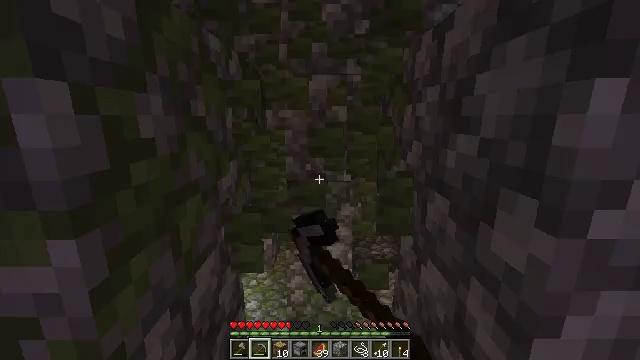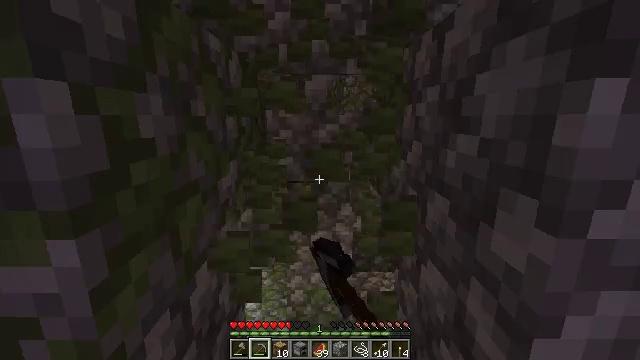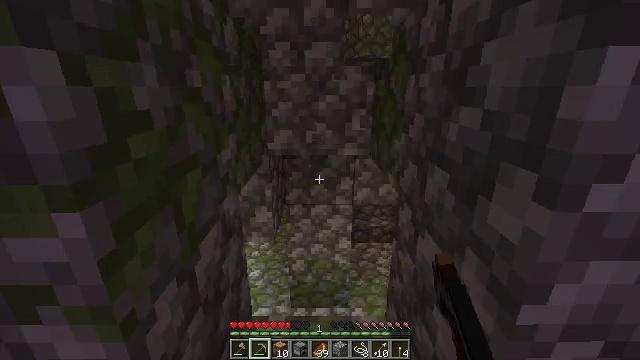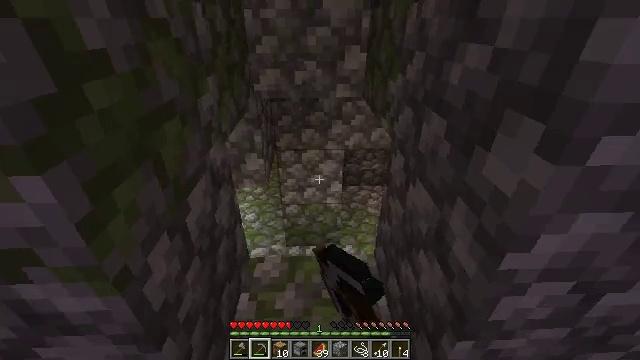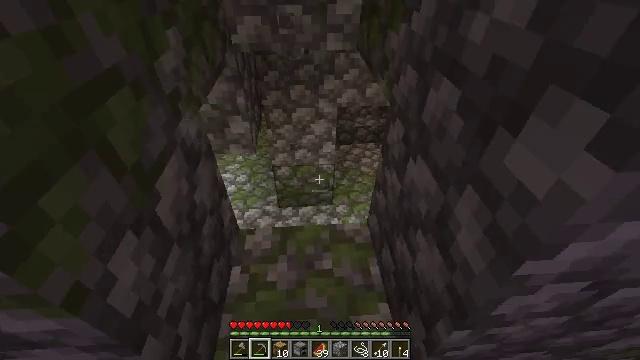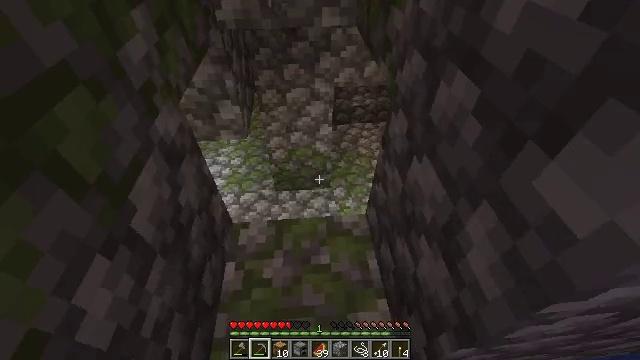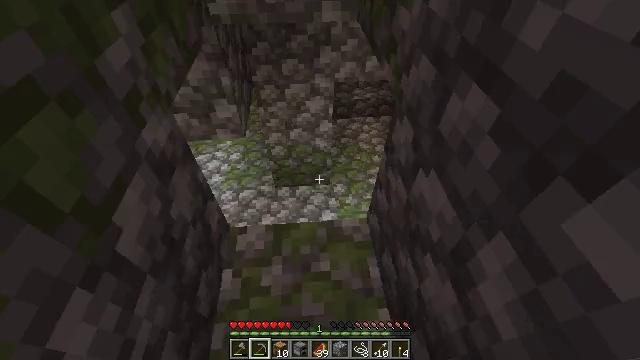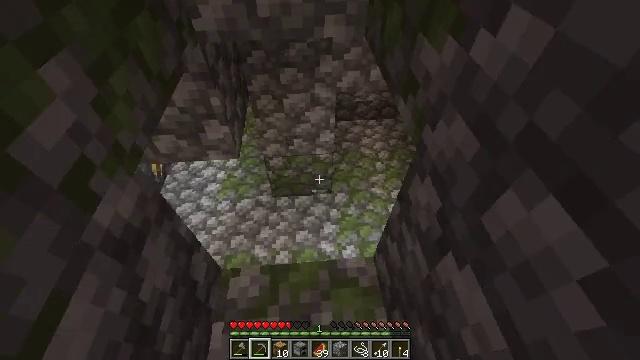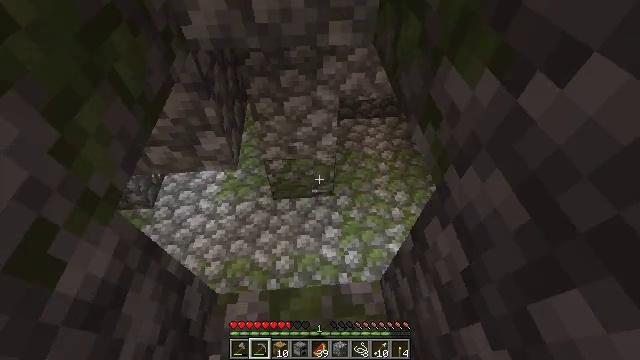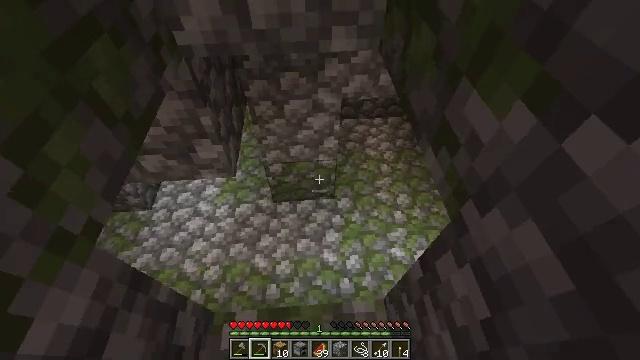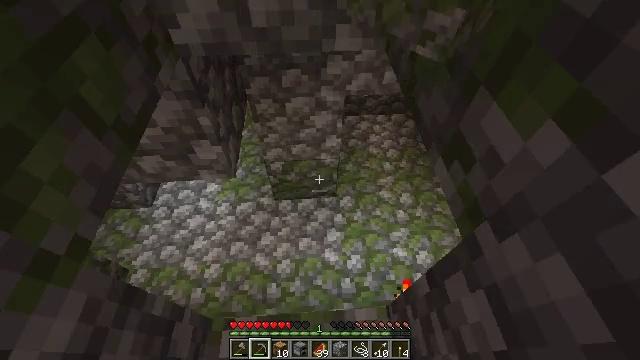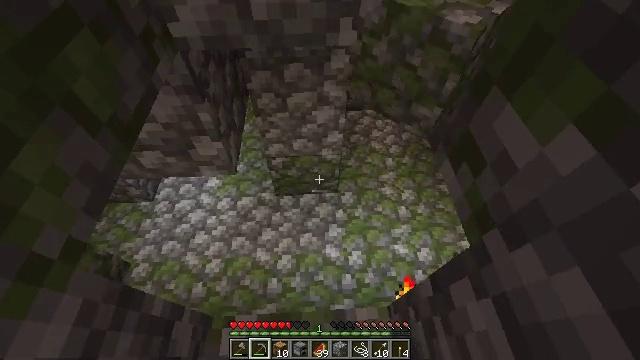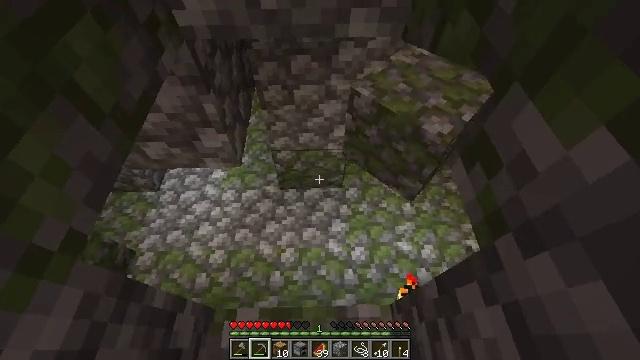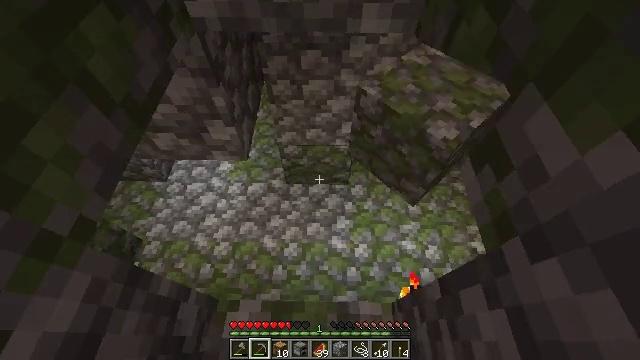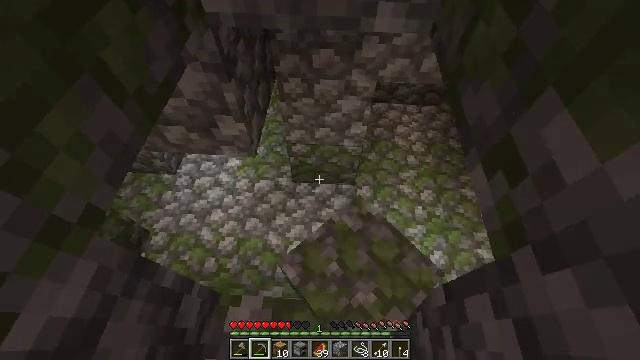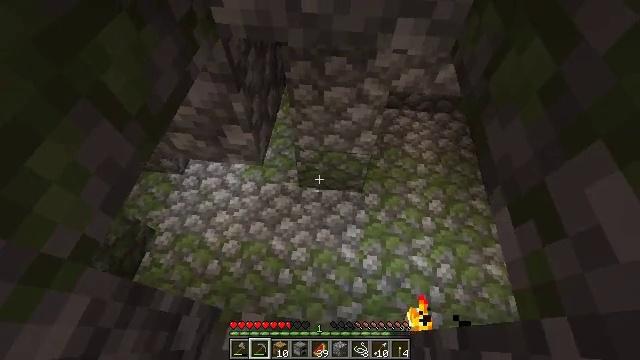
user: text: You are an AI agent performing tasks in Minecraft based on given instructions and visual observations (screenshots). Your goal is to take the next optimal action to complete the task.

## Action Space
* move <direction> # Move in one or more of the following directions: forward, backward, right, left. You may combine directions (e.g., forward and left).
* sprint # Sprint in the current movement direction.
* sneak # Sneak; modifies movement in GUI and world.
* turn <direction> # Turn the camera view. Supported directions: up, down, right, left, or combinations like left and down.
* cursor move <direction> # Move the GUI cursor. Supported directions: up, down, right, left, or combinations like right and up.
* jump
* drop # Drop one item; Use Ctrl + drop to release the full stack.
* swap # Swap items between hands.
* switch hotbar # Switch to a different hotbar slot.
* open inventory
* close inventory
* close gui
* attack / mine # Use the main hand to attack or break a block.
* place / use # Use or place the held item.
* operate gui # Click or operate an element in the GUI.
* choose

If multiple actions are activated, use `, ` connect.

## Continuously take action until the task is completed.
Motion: motion action
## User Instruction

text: Left-click on the lever to pick it up.
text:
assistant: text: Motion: attack / mine
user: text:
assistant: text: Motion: turn down, attack / mine
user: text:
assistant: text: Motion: move forward, turn right and down, attack / mine
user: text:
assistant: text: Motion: move forward, turn right and down, attack / mine
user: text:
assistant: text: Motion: move forward, turn down, attack / mine
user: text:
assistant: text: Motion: move forward, turn down, attack / mine
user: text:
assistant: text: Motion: move forward, turn down, attack / mine
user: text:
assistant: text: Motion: move forward, turn down, attack / mine
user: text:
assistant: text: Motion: no_op
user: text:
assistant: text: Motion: turn down
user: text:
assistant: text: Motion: turn down
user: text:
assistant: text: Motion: turn left and down
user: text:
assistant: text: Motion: turn left
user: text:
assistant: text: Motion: turn left
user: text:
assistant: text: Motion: move forward, turn left
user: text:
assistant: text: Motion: move forward
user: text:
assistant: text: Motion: move forward
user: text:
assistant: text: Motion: move forward
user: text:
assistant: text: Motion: move forward, turn left and down
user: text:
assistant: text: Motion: turn left
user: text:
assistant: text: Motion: turn left
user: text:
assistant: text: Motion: turn left and up
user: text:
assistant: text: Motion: turn left and up
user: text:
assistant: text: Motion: turn left and up
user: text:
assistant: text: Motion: turn left and up
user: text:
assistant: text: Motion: turn left and up
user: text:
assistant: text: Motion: turn left and up
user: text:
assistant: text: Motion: turn up
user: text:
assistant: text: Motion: turn right and up
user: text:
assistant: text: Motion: move back, turn up